Question: Eclipse says it needs com.sun.jmx:jmxri:jar:1.2.1, then I added in the pom as below. But then it complains about the dependency I just added, why is that?
Thanks!

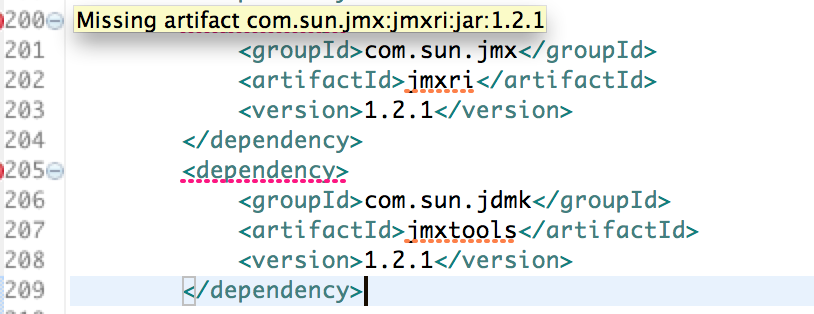
Answer: I think I found the answer: <URL>
need to change log4j from 1.2.15 to 1.2.16
'''
<dependency>
<groupId>log4j</groupId>
<artifactId>log4j</artifactId>
<version>1.2.16</version>
</dependency>
'''